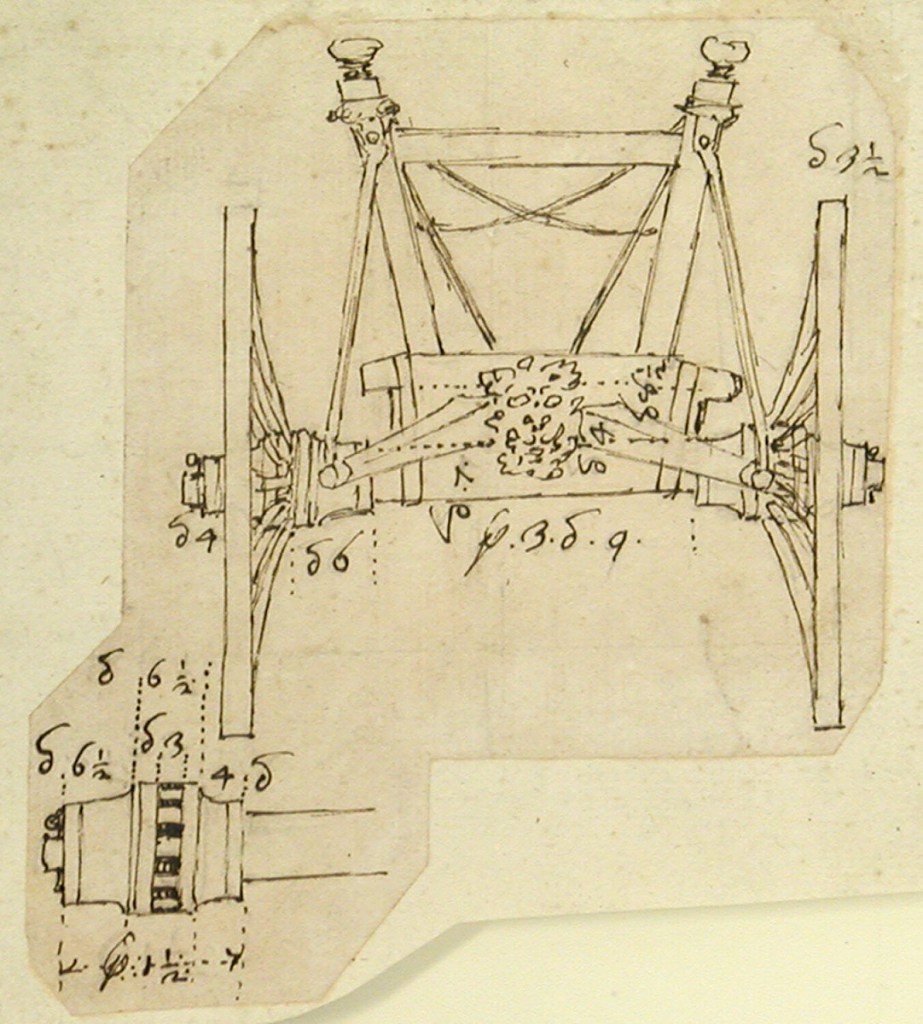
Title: Plan of left wheels
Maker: Unknown, Italian
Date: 1650–75
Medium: Pen and ink, black chalk on paper
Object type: Drawing
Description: Elevation of the constuctive parts of the front part of a coach.  The elevation is on top, the plan below, at left.  The measurements of many parts are given.